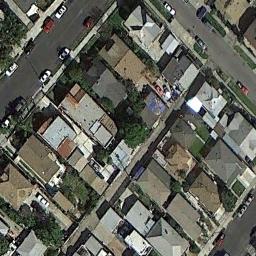
Label: residential